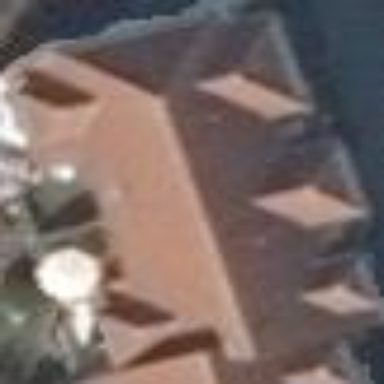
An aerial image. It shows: Hipped roof apartment building.